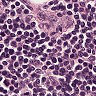
Metastatic tissue present: no